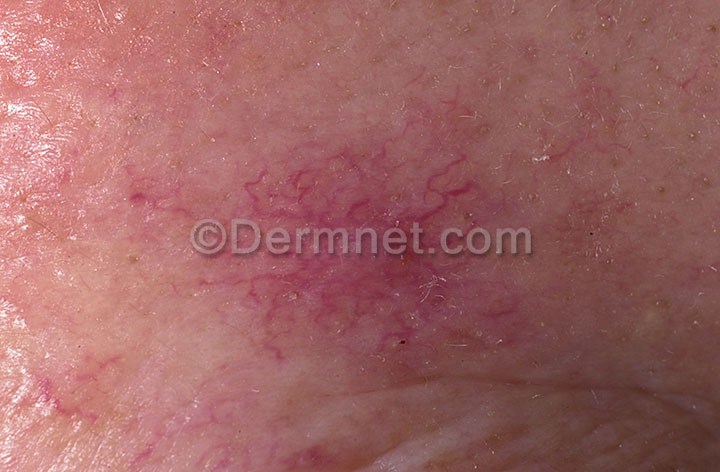
Disease: Vascular Tumors